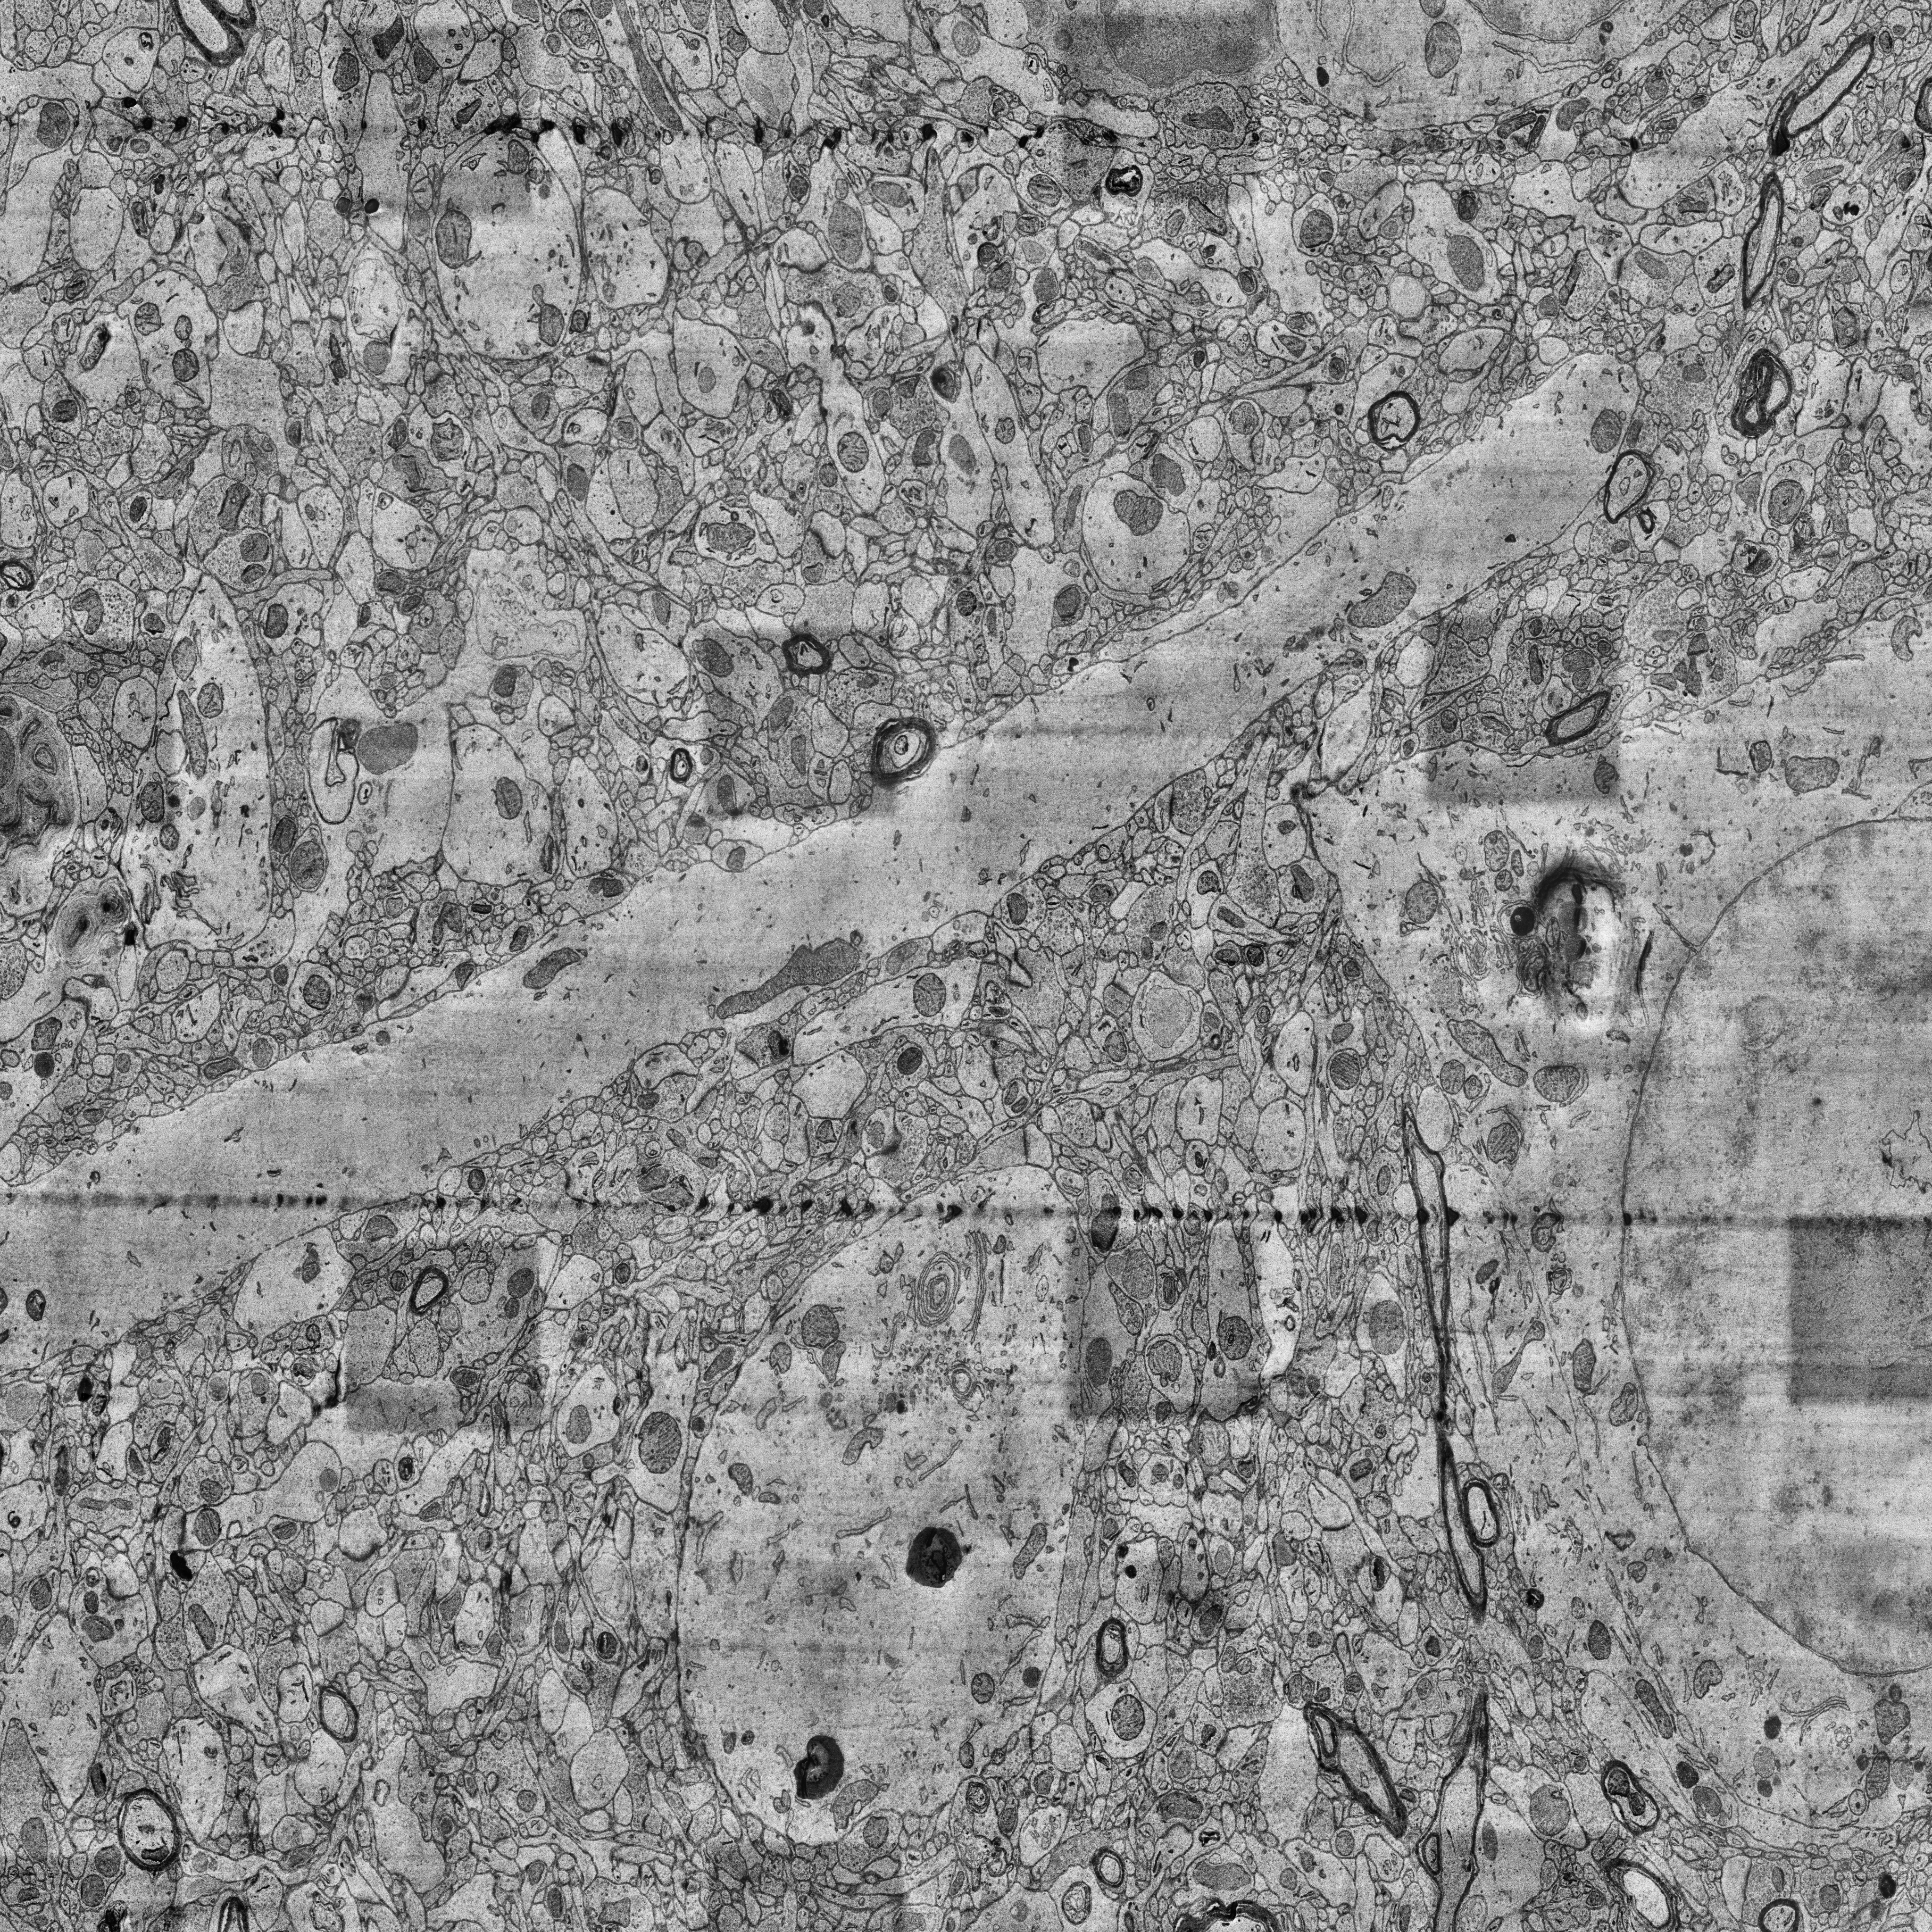
Electron microscopy slice of human cortex tissue
Slice depth (z): 319
Mitochondria instances in slice: 422